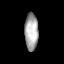
Tissue: lung
Cell type: Fibroblasts
Senescence score: 0.5589
Nuclear area (px): 494
Mean DAPI intensity: 167.781